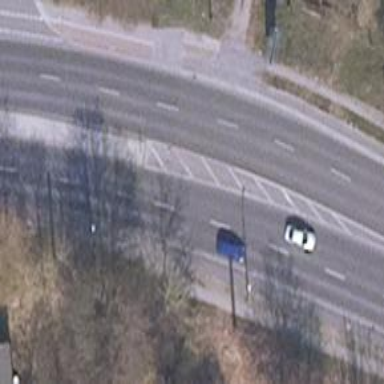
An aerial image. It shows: Primary road with asphalt surface. It has sidewalks on both sides and cycle track.